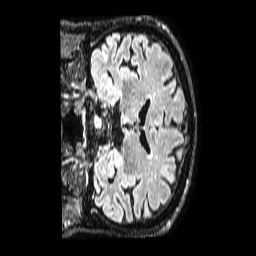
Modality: FLAIR
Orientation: coronal
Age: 73
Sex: male
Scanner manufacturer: philips
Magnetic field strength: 1.5 T
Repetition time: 4.8 s
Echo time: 0.3 s